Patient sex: F
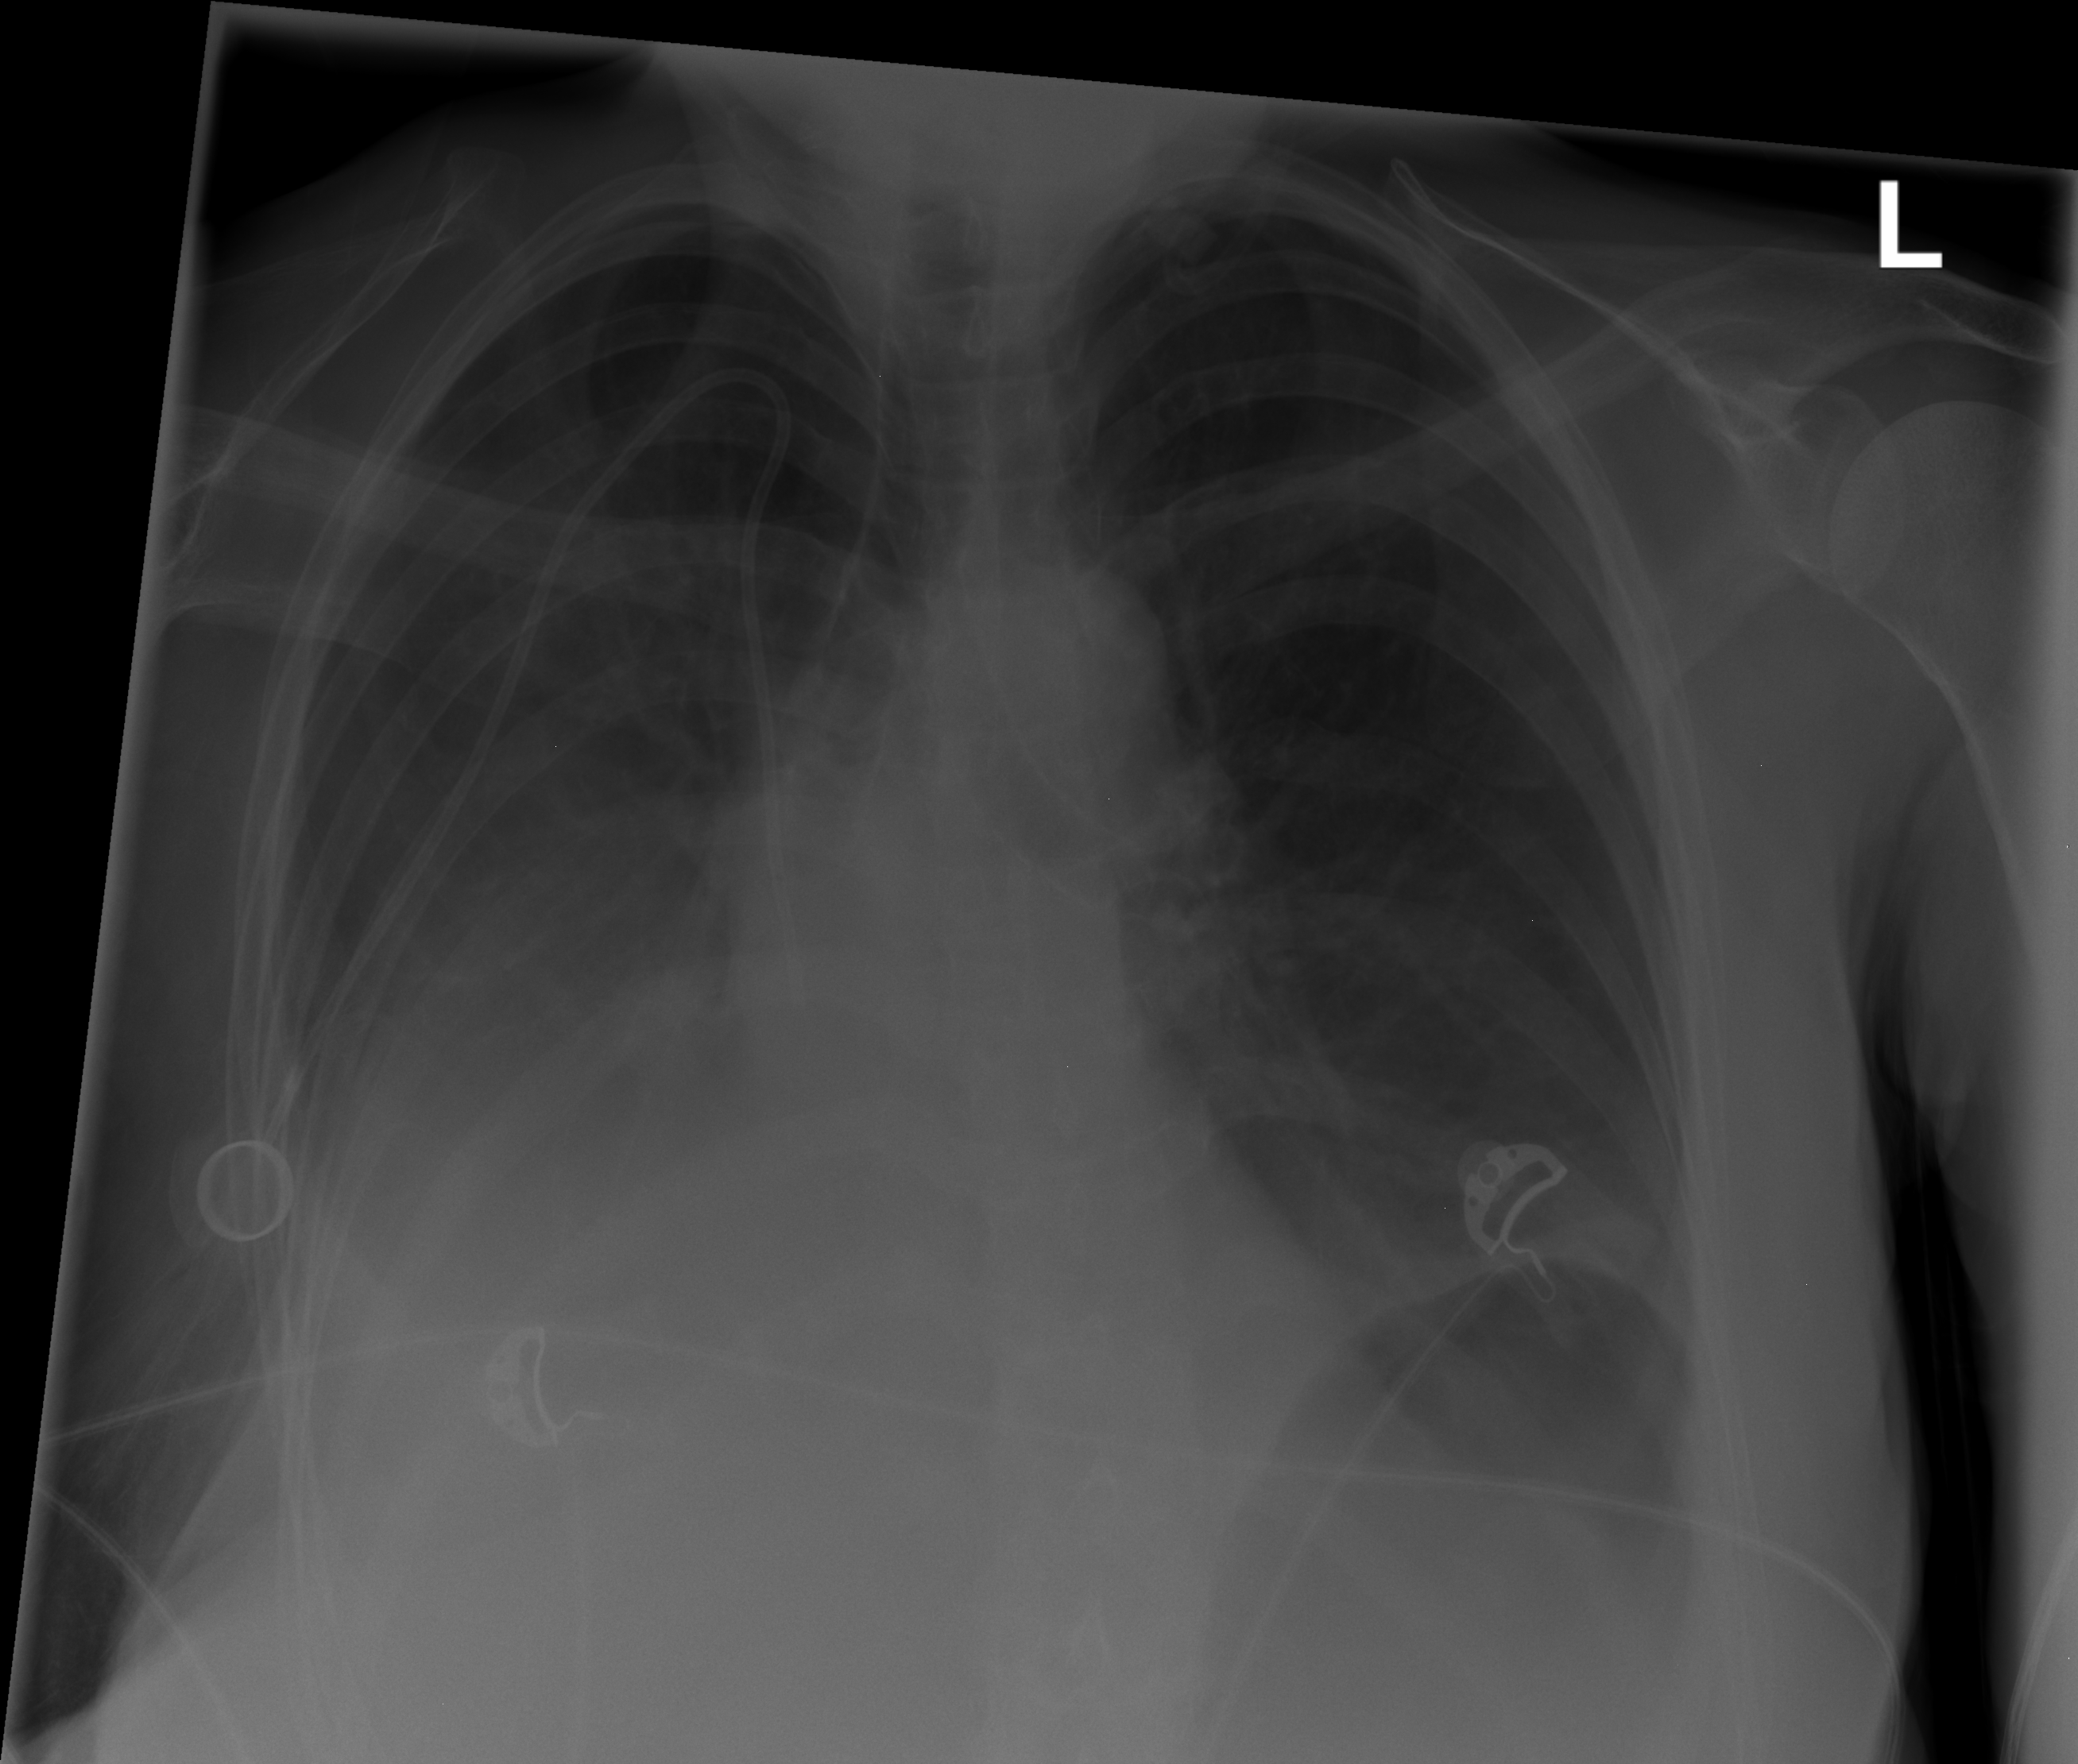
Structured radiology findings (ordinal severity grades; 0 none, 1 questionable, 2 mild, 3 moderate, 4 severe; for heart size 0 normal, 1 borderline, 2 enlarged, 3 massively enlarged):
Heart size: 0
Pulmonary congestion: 0
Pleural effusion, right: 0
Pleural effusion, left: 0
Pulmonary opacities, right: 0
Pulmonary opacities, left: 0
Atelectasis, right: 2
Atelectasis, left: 2